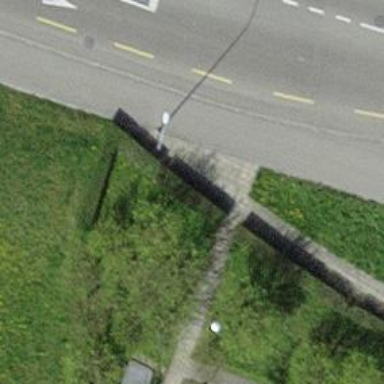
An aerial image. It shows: Set of concrete steps.